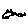
Label: cat